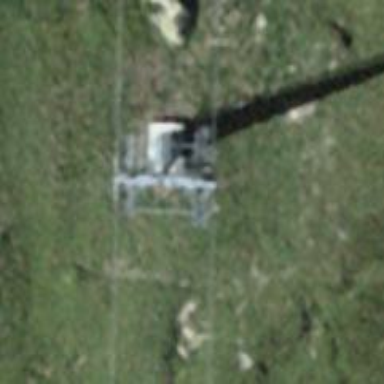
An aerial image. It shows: Pylon used for aerialway.